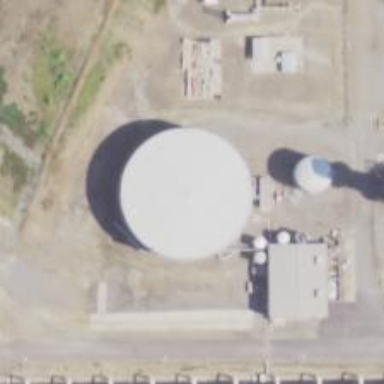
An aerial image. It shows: Storage tank with man-made structure.